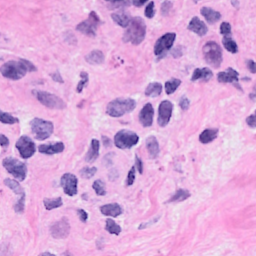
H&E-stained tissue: Breast